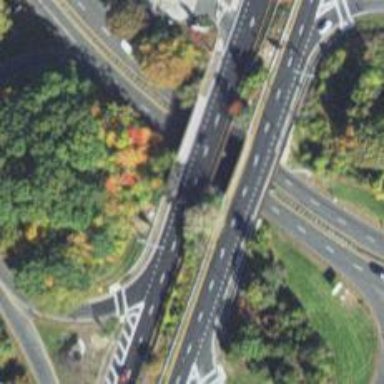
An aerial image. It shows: Asphalt bridge over expressway trunk road.